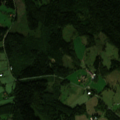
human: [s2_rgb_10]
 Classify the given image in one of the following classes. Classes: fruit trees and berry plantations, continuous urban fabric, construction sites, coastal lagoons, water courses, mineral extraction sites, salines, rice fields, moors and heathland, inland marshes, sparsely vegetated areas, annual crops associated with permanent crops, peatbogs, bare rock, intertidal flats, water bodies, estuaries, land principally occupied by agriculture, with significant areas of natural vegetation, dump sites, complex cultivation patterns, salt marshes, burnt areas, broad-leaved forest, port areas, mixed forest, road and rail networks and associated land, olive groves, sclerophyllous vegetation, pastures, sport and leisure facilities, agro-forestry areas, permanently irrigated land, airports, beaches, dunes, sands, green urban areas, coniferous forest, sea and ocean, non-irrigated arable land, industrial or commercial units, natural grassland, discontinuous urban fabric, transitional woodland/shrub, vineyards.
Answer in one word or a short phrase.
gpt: land principally occupied by agriculture, with significant areas of natural vegetation, broad-leaved forest, mixed forest, water bodies